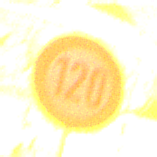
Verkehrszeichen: Geschwindigkeit120
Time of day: Night
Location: Outdoor (Suburban)
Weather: PartlyCloudy
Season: NotSpecified
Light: Artificial